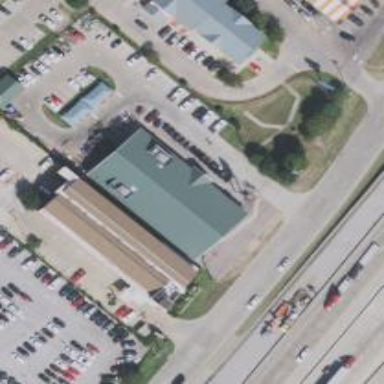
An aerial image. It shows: Building that is motorcycle shop.